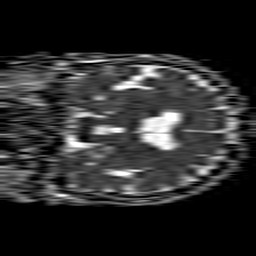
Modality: ADC
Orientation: coronal
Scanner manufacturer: philips
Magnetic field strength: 1.5 T
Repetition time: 4.6 s
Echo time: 0.08517 s